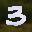
Label: 3